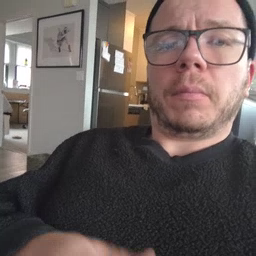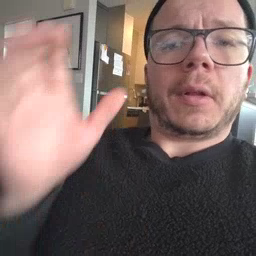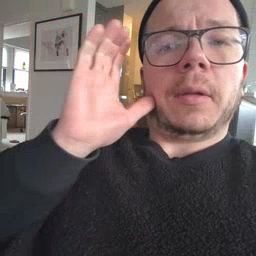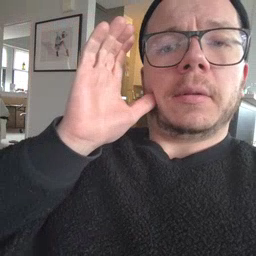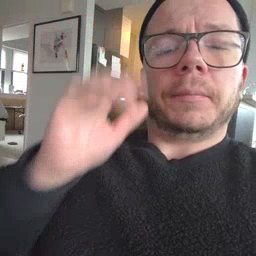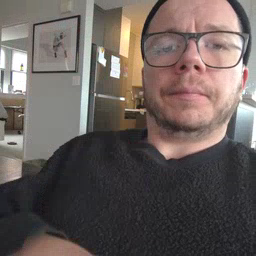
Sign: listen